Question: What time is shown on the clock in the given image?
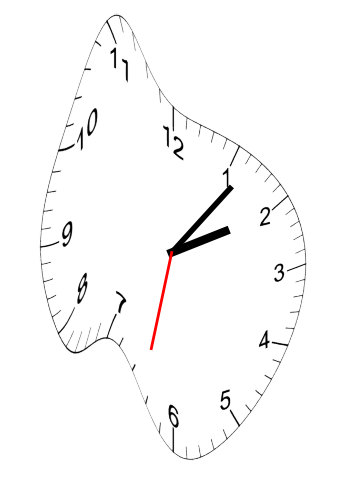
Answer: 02:06:32